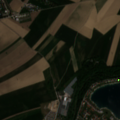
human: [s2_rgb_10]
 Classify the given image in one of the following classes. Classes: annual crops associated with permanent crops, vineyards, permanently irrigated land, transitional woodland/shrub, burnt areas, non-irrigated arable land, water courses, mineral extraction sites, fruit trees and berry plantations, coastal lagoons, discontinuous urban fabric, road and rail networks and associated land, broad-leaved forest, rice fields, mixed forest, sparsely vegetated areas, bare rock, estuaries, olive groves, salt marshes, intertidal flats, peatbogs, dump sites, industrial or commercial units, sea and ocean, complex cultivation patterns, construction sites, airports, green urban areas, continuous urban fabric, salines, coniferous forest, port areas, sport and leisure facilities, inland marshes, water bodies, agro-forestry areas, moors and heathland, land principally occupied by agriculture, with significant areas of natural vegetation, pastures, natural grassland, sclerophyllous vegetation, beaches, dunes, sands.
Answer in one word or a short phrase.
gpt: discontinuous urban fabric, non-irrigated arable land, land principally occupied by agriculture, with significant areas of natural vegetation, broad-leaved forest